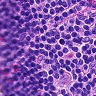
Metastatic tissue present: no